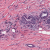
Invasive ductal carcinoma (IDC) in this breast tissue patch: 1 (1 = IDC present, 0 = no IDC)